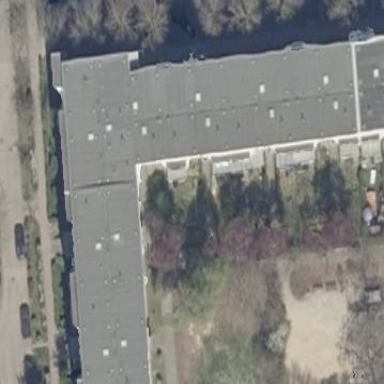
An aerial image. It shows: Flat-roofed apartment building.